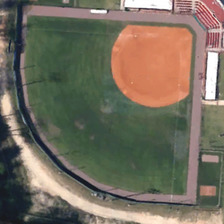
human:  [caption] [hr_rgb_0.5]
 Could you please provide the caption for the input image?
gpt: a baseball field is near some green trees .

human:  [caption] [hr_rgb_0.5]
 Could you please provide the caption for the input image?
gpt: a baseball field is near some green trees .

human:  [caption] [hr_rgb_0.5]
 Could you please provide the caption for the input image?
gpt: a baseball field is near some green trees .

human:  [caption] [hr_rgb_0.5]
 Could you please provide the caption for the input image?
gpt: a baseball field is near some green trees .

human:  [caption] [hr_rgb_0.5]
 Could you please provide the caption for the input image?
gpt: a baseball field is near some green trees .